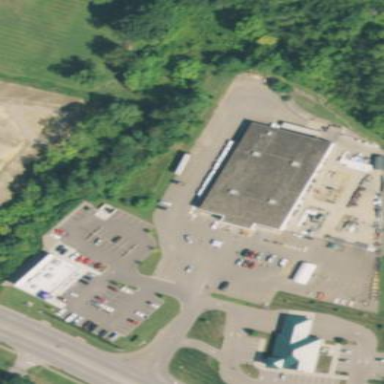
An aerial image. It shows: Retail building that serves as country store.